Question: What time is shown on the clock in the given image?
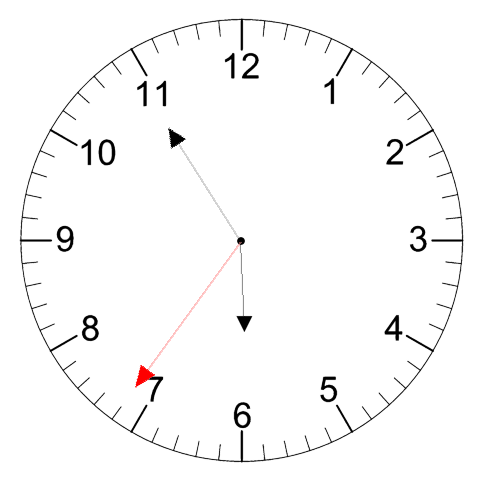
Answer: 05:54:36